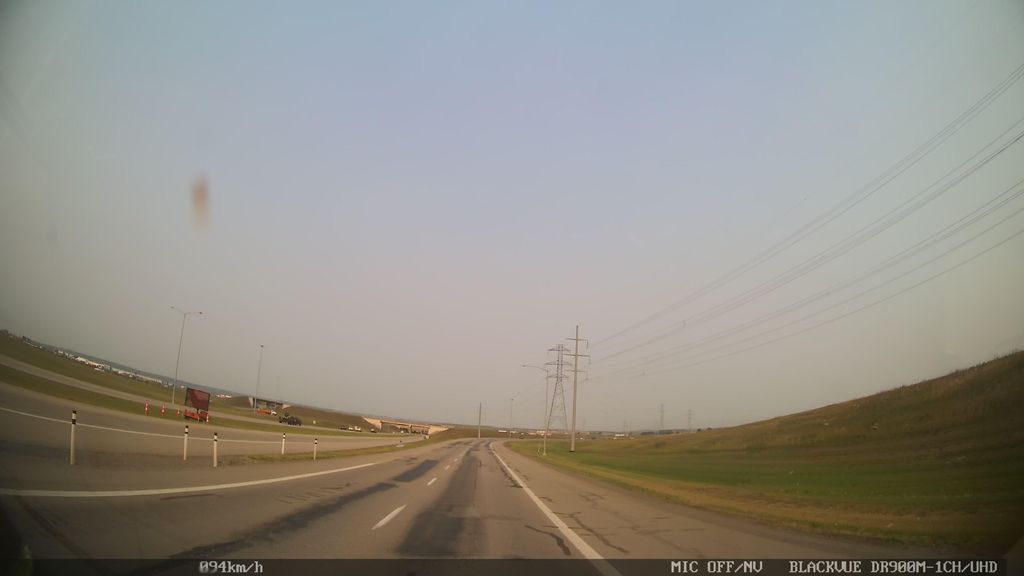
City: calgary